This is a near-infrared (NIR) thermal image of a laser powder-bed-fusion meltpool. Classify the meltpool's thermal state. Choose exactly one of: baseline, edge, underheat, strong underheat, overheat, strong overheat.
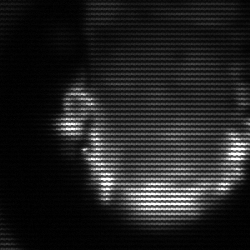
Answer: baseline